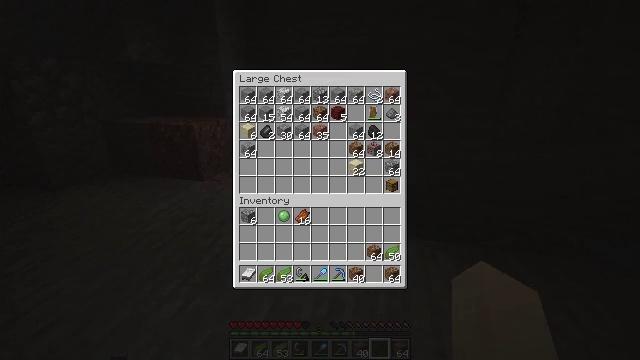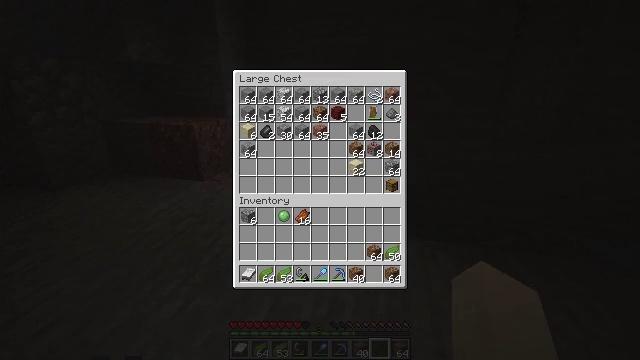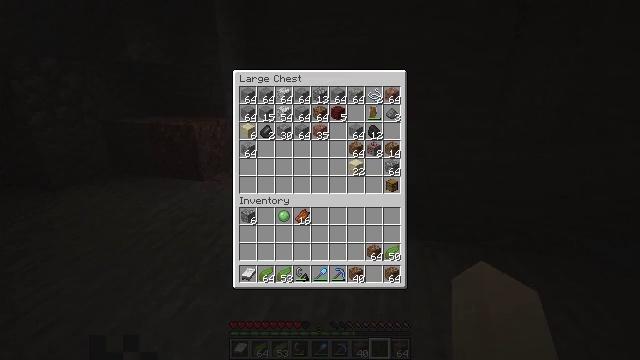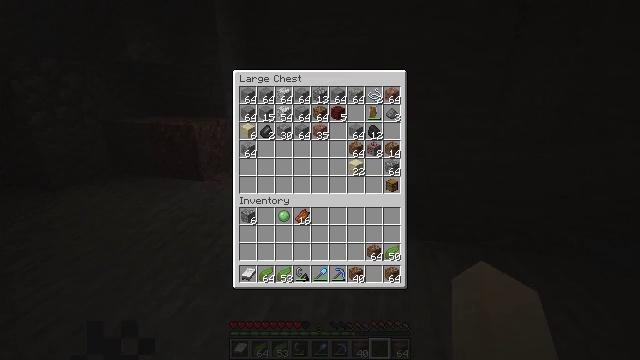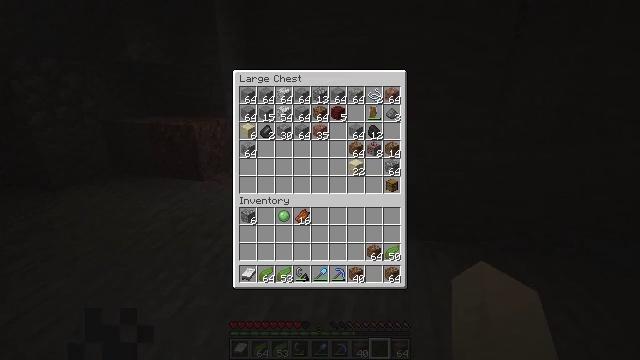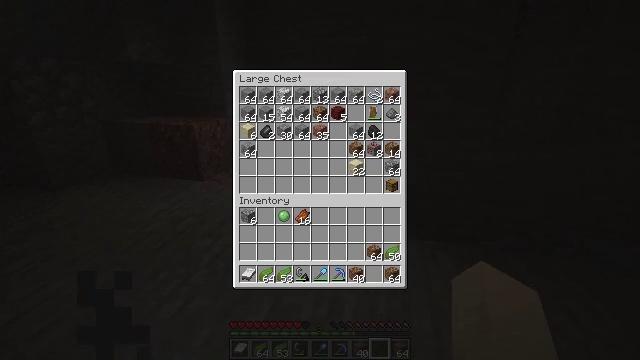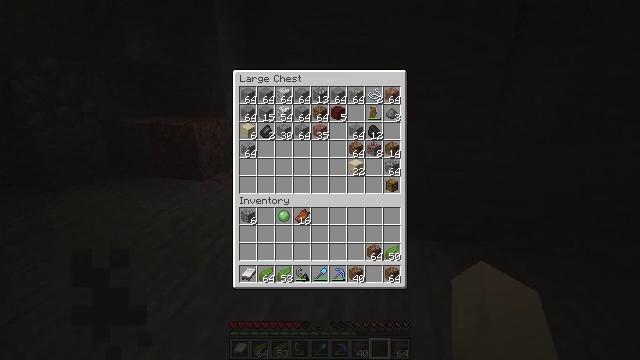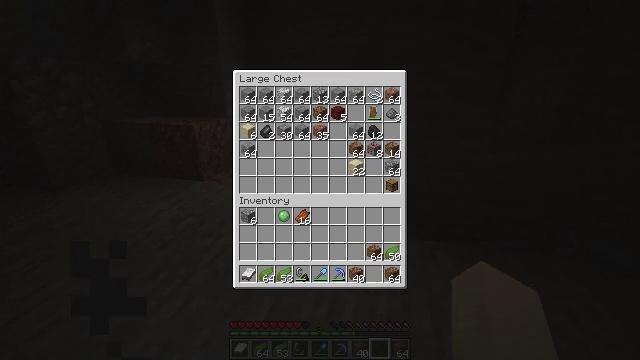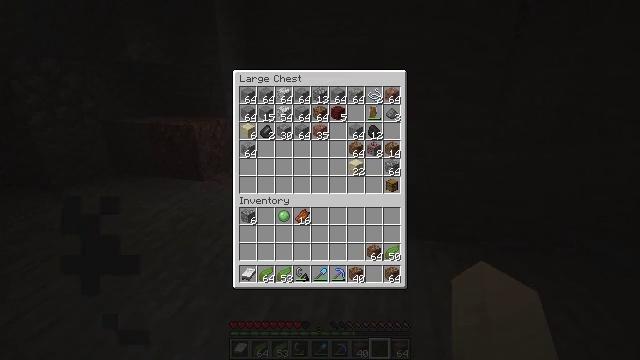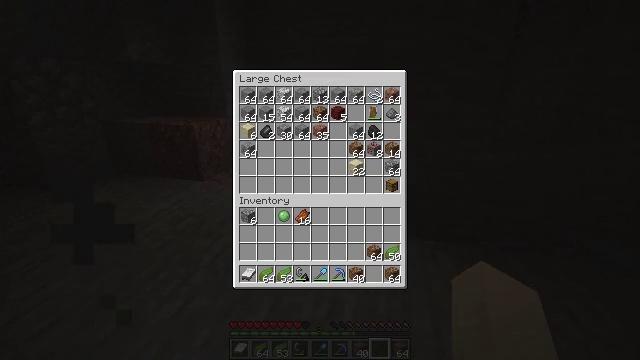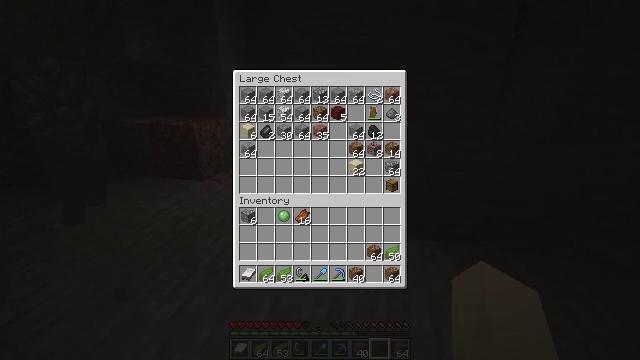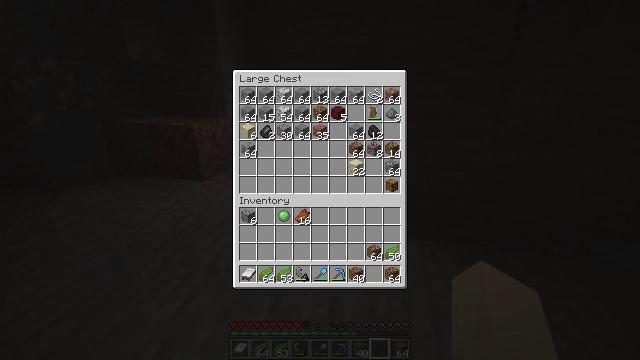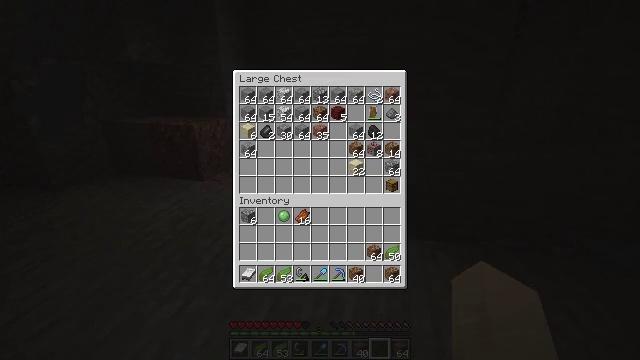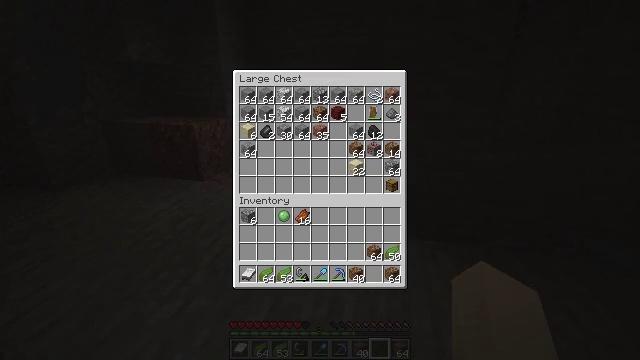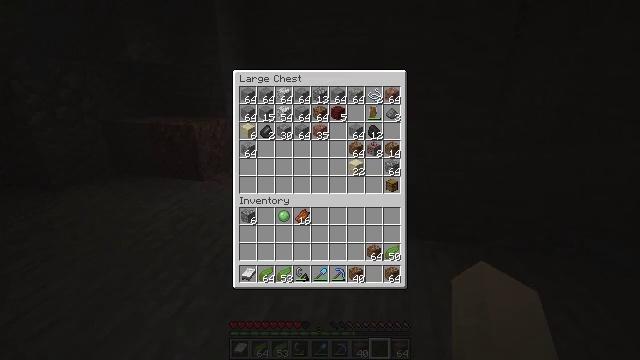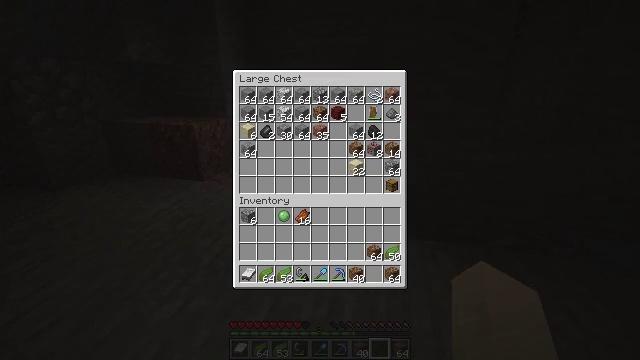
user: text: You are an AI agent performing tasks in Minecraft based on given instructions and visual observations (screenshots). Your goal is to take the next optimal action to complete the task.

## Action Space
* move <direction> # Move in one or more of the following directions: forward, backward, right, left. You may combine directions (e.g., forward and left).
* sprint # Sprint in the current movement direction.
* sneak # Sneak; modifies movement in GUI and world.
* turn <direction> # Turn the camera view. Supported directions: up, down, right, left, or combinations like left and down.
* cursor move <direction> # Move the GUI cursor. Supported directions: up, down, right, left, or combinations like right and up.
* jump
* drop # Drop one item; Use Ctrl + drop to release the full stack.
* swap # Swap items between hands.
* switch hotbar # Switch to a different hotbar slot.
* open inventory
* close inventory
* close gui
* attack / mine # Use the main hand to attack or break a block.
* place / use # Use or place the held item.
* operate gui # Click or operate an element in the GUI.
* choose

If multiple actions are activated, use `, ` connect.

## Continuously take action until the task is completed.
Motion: motion action
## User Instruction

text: Combat the slime.
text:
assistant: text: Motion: no_op
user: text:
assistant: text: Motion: no_op
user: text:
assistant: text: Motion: no_op
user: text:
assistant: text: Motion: no_op
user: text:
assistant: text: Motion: no_op
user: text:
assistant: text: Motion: no_op
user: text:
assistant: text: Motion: no_op
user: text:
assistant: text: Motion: no_op
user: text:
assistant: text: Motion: no_op
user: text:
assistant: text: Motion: no_op
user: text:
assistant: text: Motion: no_op
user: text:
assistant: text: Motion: no_op
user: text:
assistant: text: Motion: no_op
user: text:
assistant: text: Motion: no_op
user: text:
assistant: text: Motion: no_op
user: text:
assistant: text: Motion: no_op
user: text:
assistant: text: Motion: no_op
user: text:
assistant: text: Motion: no_op
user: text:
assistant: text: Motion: no_op
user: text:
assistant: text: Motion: no_op
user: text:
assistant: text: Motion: no_op
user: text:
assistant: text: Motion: no_op
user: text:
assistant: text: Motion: no_op
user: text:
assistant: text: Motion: no_op
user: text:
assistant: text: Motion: no_op
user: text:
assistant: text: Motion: no_op
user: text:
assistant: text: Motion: close gui
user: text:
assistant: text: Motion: open inventory
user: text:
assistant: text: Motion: turn left and down
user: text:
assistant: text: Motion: turn left and up